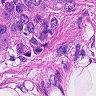
Metastatic tissue present: yes